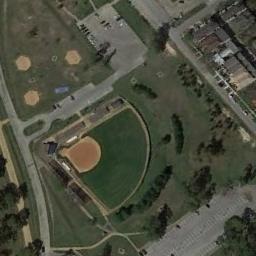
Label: baseball_diamond